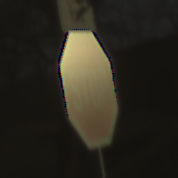
Verkehrszeichen: Stop
Zusatzzeichen oben: RichtungsangabeDurchPfeile9
Umgebung: Outdoor, Suburban
Tageszeit: MorningAfternoon
Wetter: PartlyCloudy
Licht: Natural
Jahreszeit: NotSpecified
Kontrast: HighContrast